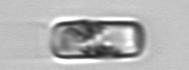
Label: Guinardia_delicatula